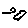
Label: cloud